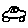
Label: car